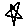
Label: star